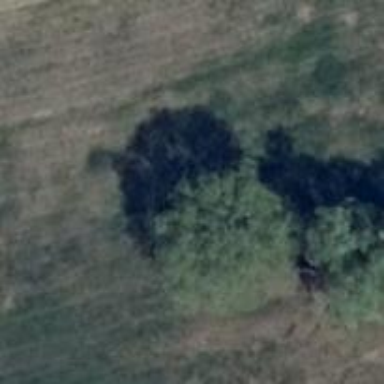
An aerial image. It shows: Deciduous broadleaved tree.